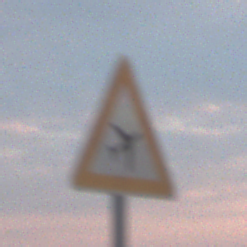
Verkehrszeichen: FlugbetriebLinks
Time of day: SunriseSunset
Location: Outdoor (Nature)
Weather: PartlyCloudy
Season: NotSpecified
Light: Natural